Question: I am new to Android and I copied a sample code from web and build my app on that sample code. But I am trying to delete the image on the top toolbar. I cannot locate where the program puts that image.
here is the screen. I put a red mark on the toolbar I am talking about and I want to remove that smily face on that bar. but I dont want to delete the image, I want to find the code which puts that face there.

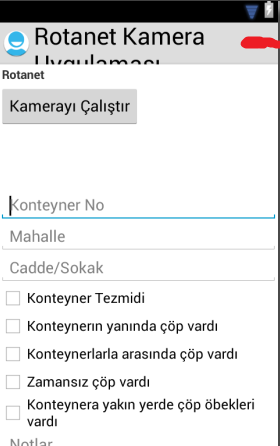
Answer: That will be located in your manifest file under the '<application>' tag. Here is an example:
'''
<application
android:allowBackup="true"
android:icon="@drawable/ic_launcher"
android:label="@string/app_name"
android:theme="@style/AppTheme">
'''
Now each of the '="@somewhere/name"' is a pointer. The icon is under , while the other two will be under